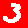
Digit: 3